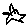
Label: hexagon